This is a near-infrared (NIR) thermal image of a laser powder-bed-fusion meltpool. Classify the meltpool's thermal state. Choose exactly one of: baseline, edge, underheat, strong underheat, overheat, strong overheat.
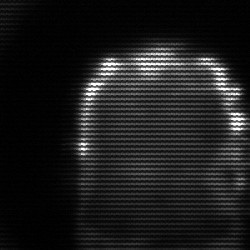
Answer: baseline